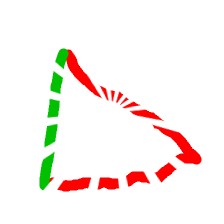
Shape: triangle